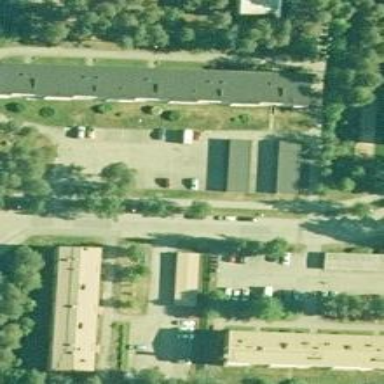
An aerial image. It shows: Driveway.